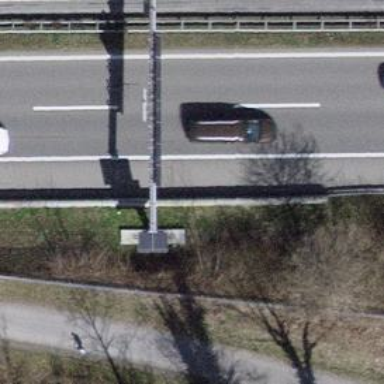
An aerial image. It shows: Gantry with signals.